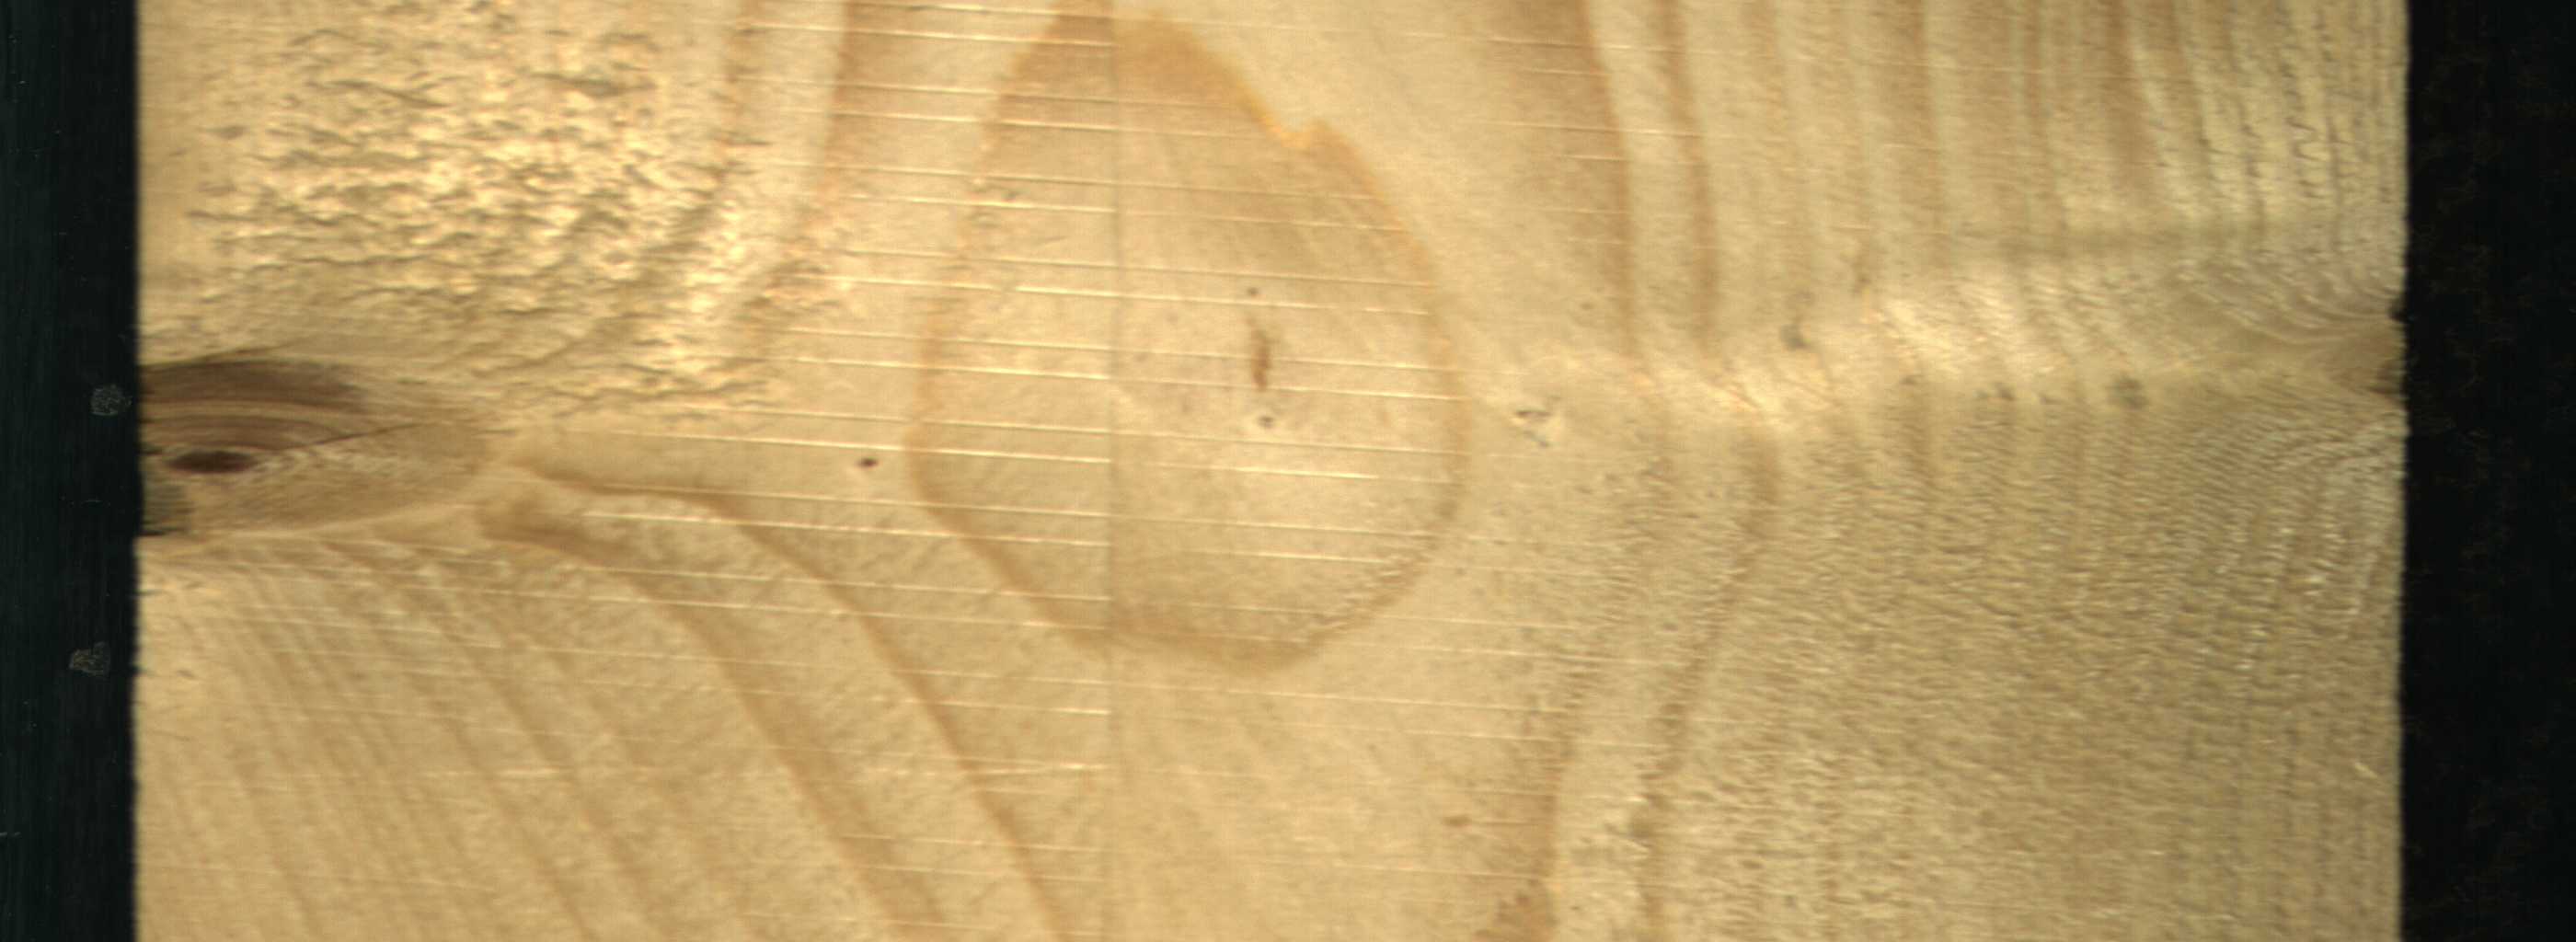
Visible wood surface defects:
Live_Knot
Live_Knot